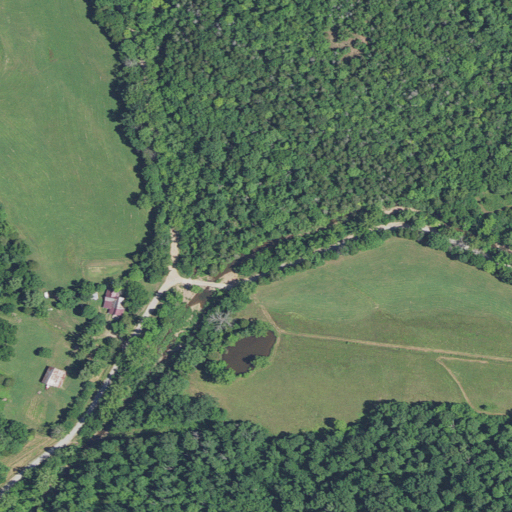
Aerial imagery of valley in Missouri named Brushy Hollow containing deciduous forest, pasture, open development, and low intensity development